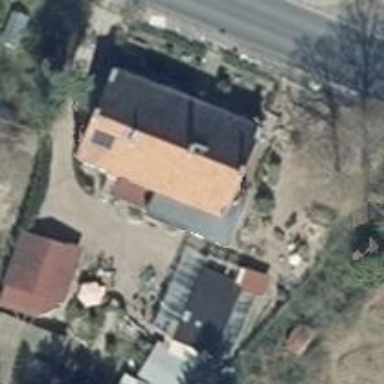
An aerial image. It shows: Building with gabled roof. The roof is oriented along the building and painted red.